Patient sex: M
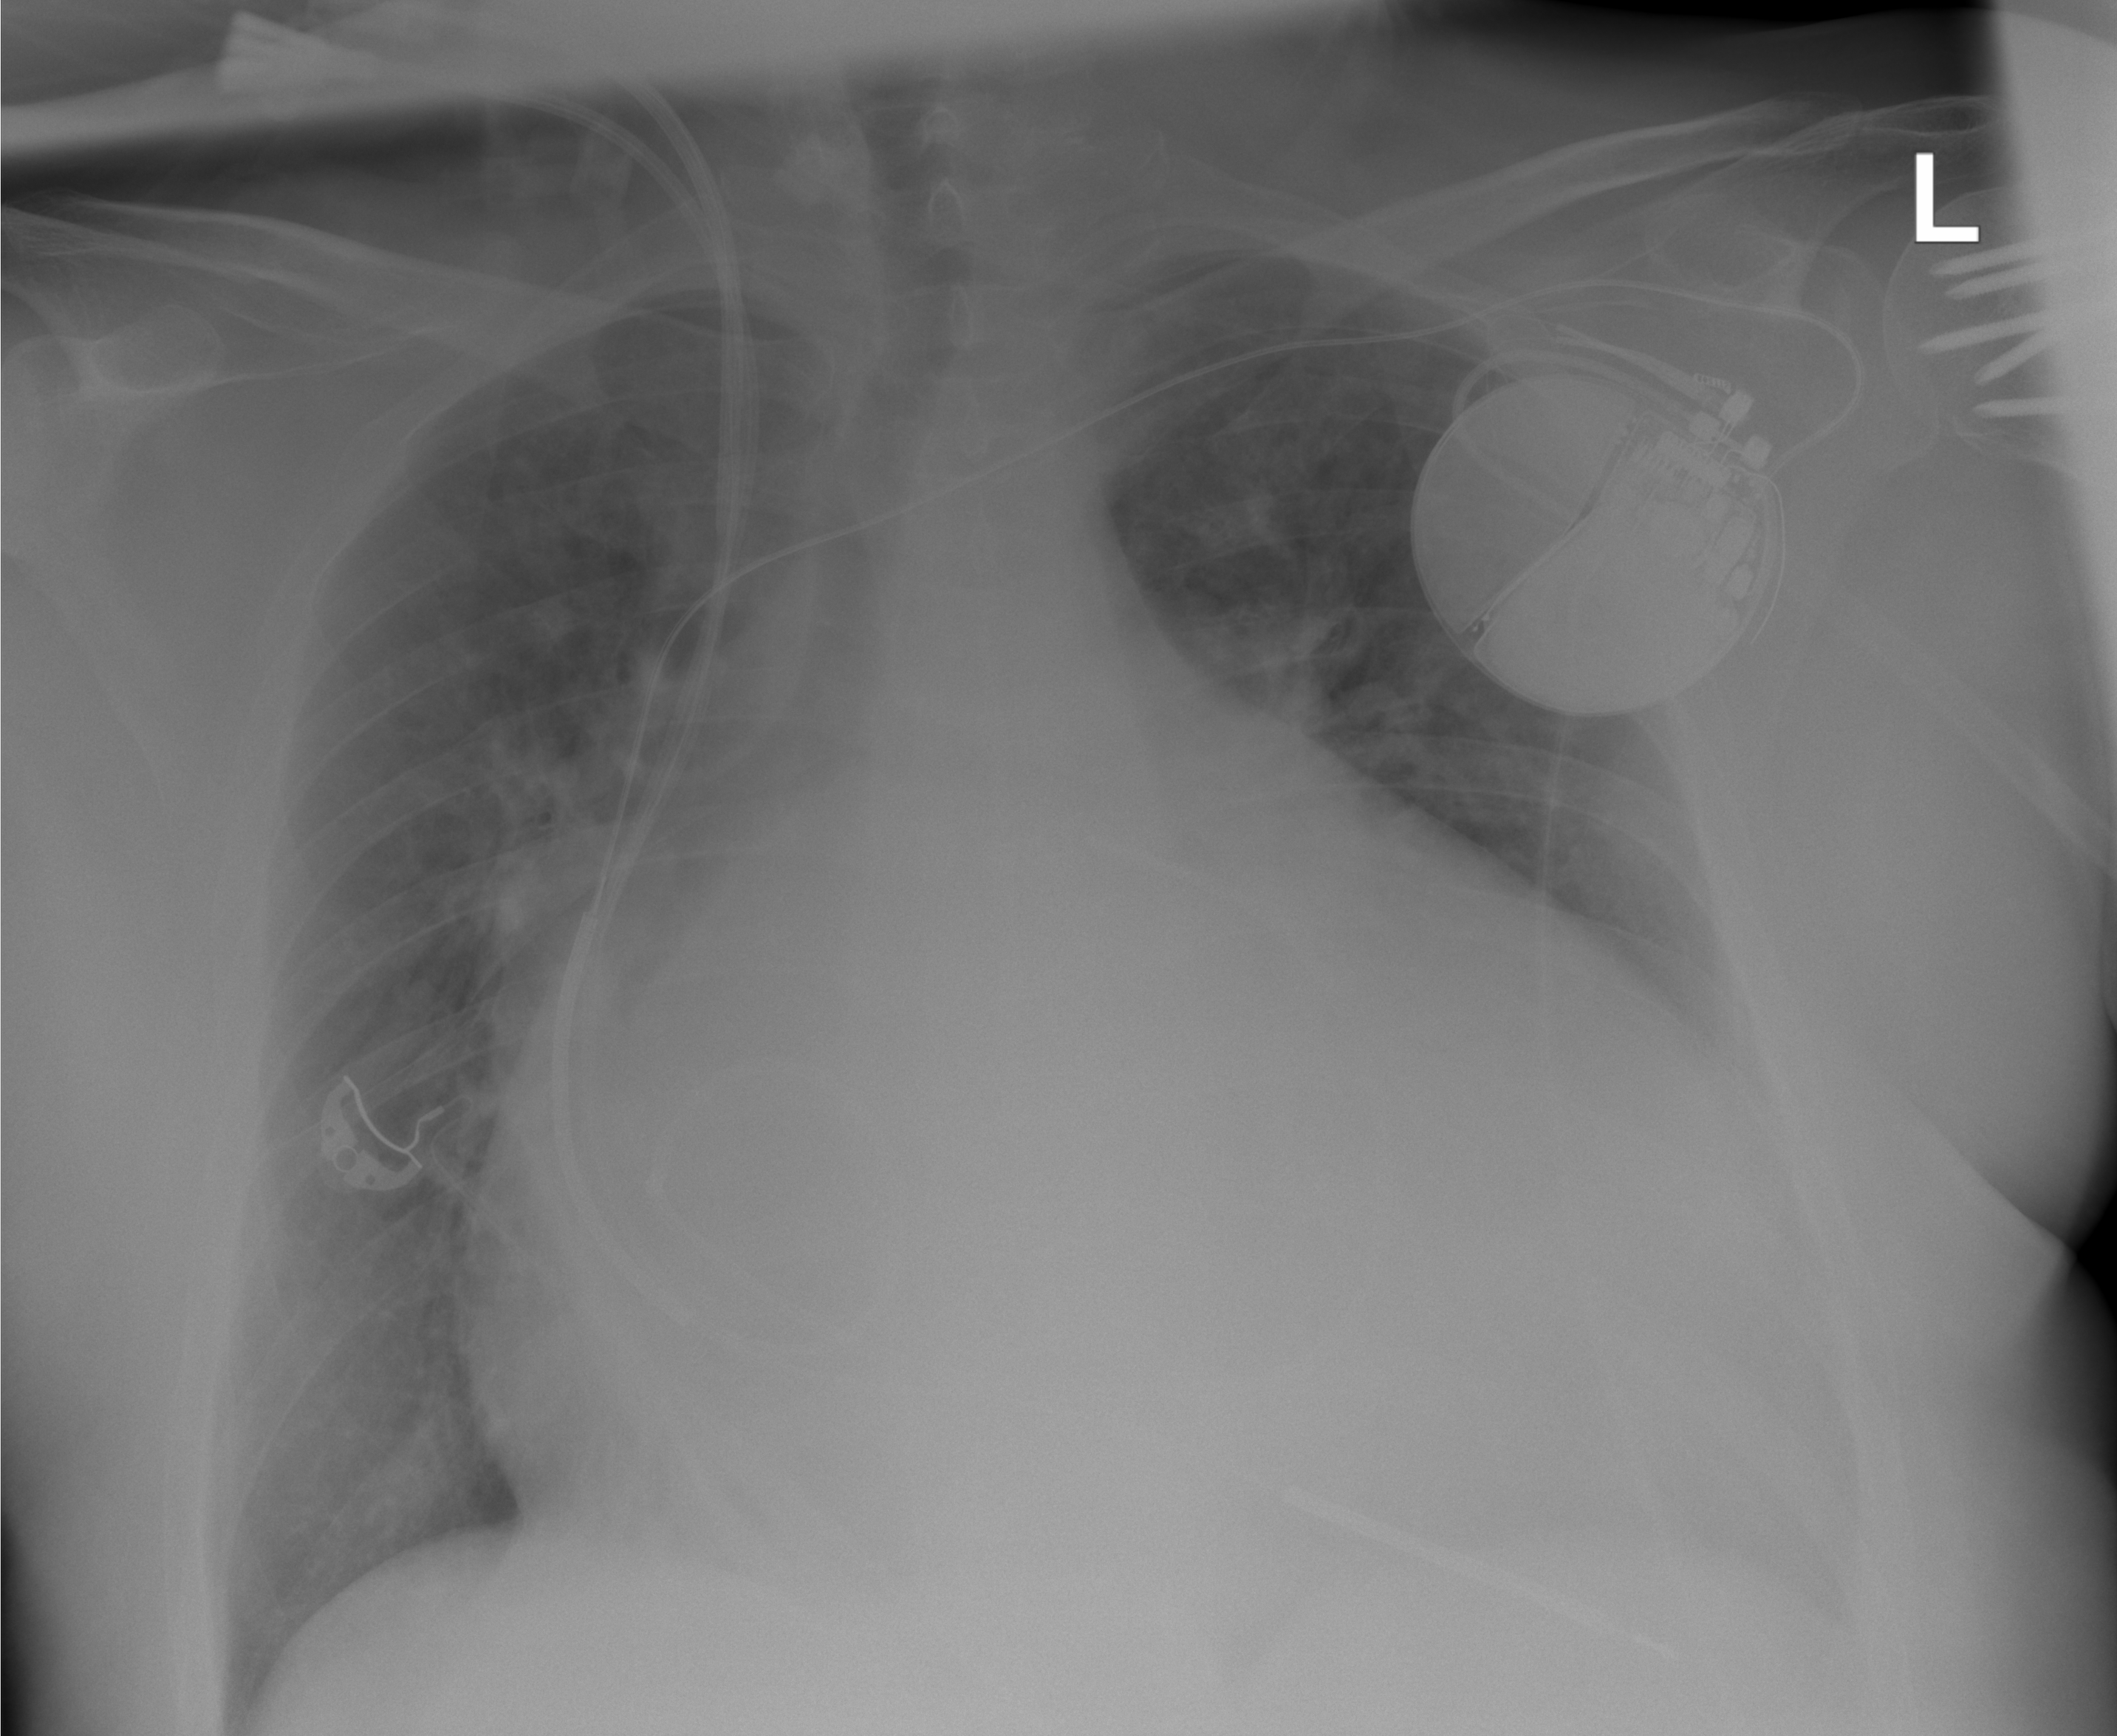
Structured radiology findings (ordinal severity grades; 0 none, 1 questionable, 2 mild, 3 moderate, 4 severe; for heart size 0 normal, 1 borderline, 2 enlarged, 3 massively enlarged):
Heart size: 3
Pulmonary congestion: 2
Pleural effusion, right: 0
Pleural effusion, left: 0
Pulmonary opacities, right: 1
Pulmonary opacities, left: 1
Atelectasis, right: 0
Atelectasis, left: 0